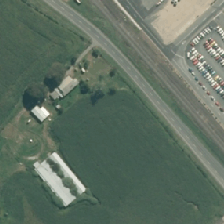
Land cover: high_producing_grassland